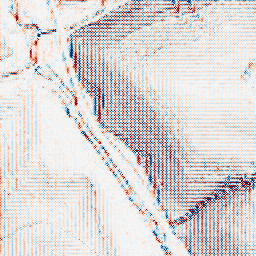
Category: wavelet
Decomposition family: wavelet_biorthogonal
Decomposition parameters: wavelet: bior1.3
level: 1
Upsampling method: sinc_hamming
Upsampling parameters: scale: 2
kernel_size: 8
Upsampling scale: 2